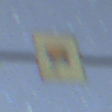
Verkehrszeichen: FahrzeugeMitWassergefaehrdenderLadungOhnePfeilsymbol
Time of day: Night
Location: Outdoor (Nature)
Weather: Clear
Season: NotSpecified
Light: Natural